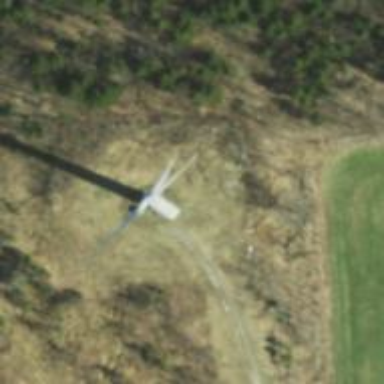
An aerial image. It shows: Wind generator in the form of horizontal axis wind turbine.